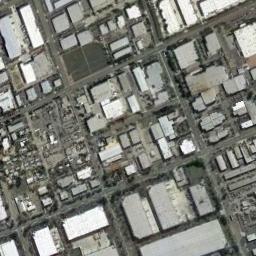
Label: industrial_area